Question: I have followed the following steps As shown in image .steps in In AppPayment Amazon
but the problem is when I run the code provided in SDK as shown in image 4 when I click
the button the number of clicks should be deducted but it is not.
I have place the follwing values in string.xml m I right in theses steps?
'''
<string name="app_name">amazoncheckout</string>
<string name="nothing"></string>
<string name="consumable_sku">com.amazon.checkout</string>
<string name="entitlement_sku_purple">com.amazoncheckoutconsumable</string>
<string name="entitlement_sku_green">com.amazoncheckoutentitlementn</string>
<string name="entitlement_sku_blue">com.amazon.buttonclicker.blue_button</string>
<string name="parent_subscription_sku">com.amazoncheckoutsubscription</string>
<string name="child_subscription_sku_monthly">com.amazoncheckoutsubscriptionmonthly</string>
'''

The above sku is generated by me and I also want to know the the JSON file shown in image three, I have downloaded that and placed
in assert folder. What is this JSON file for?
Kind provide comment on my steps where I'm wrong... the click number is shown 5 but when I click it is not deducted why?
Any help will be appricated....
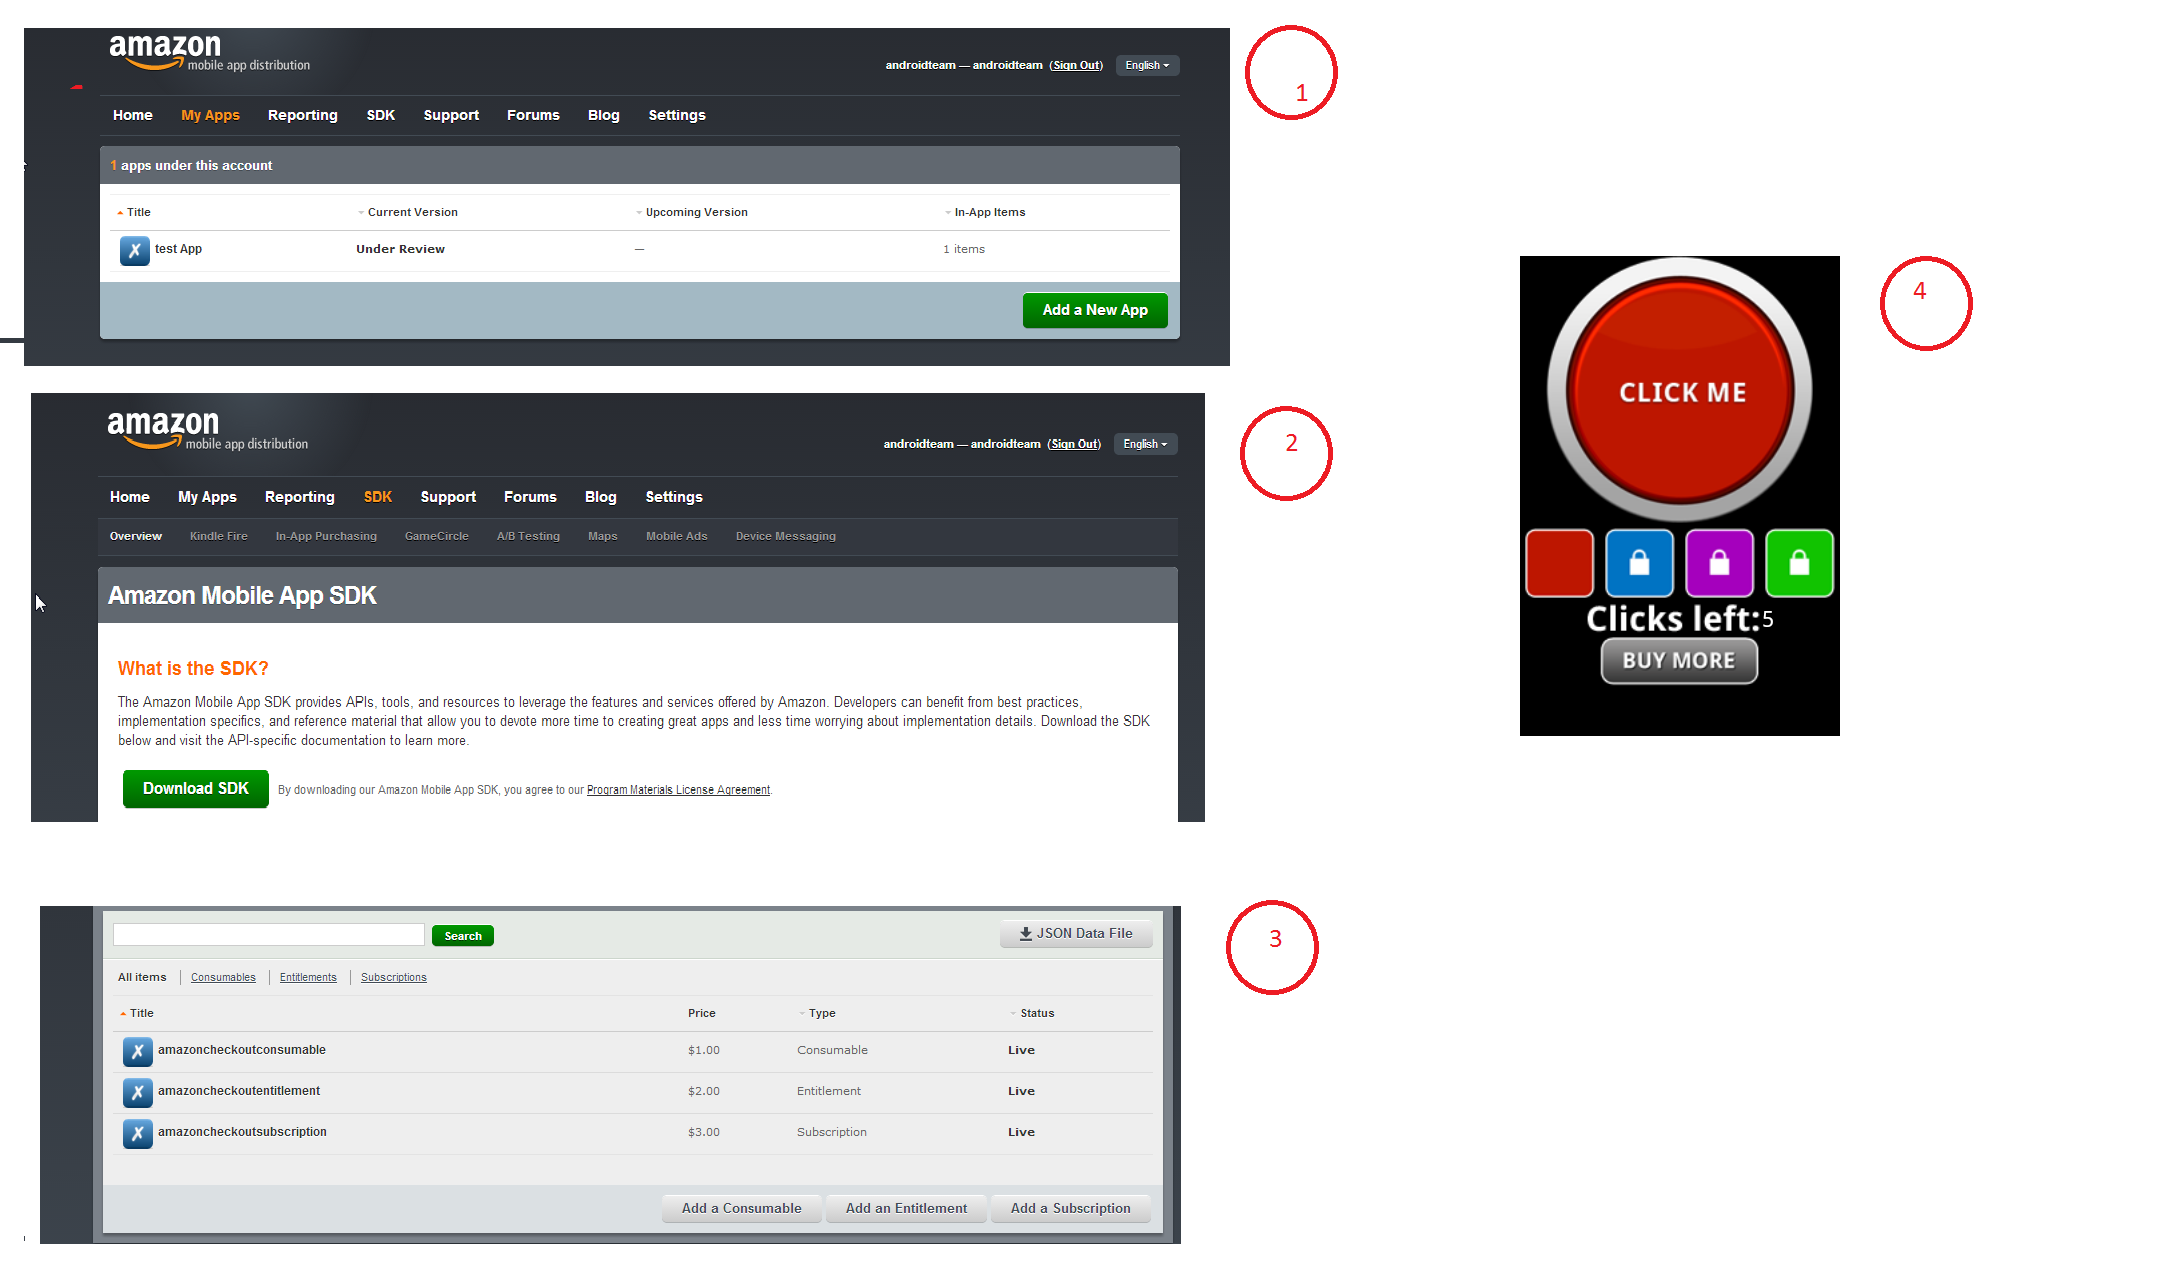
Answer: I'm going to try to explain how can you have the demo working, because, I think, that's your question, sorry if I'm wrong...
1. Install the AmazonSDKTester.apk in your device and open it. It's inside tools folder in the SDK package. For install it you can use in terminal: adb install AmazonSDKTester.apk
2. Next add your project to Eclipse: File > New > Project...>Android Project from Existing Code , browse the Button Clicker Demo Project in the SDK folder and Finish.
3. Copy the amazon.sdktester.json file to SD memory. In the ButtonClicker project folder, go to assets folder and add the amazon.sdktester.json file to the SD memory. An easy way it's dragging the file to the SD folder using DDMS file explorer. Your SD folder may be different depends on device, in my Nexus S is like you can see in the image.

And that's it, you must have Button Clicker Demo sample fully working. When you make a purchase you can go to the AmazonSDKTester and see all your purchases. Hope it helps you and solves your problem.
I'm going to copy & paste some text from developer docs <URL> and I hope this helps you:
> The SDK Tester is a developer tool that allows users of the Amazon Mobile App SDK to test their implementation in a production-like environment before submitting it to Amazon for publication. This will allow developers to construct test cases that cover all responses generated by the Amazon Mobile App SDK APIs, and give them confidence their apps will be published and run correctly.
That means, you must use the AmazonSDKTester.apk for test , once it works you can submit your app for publication.
> The SDK Tester Uses a JavaScript Object Notation (JSON) text file to contain the IAP item information used to respond to IAP API calls. This file resides on the device containing the app under test and the SDK Tester. Once created, the file needs to reside on the device's file system under the path: /mnt/sdcard/amazon.sdktester.json
The click number doesn't decrease because when is clicked the button a SKU INVALID message is returned ( Look at the logcat ) due to no .json file is found in the sd card path.